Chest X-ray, PA view. Patient: 58 years old, sex M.
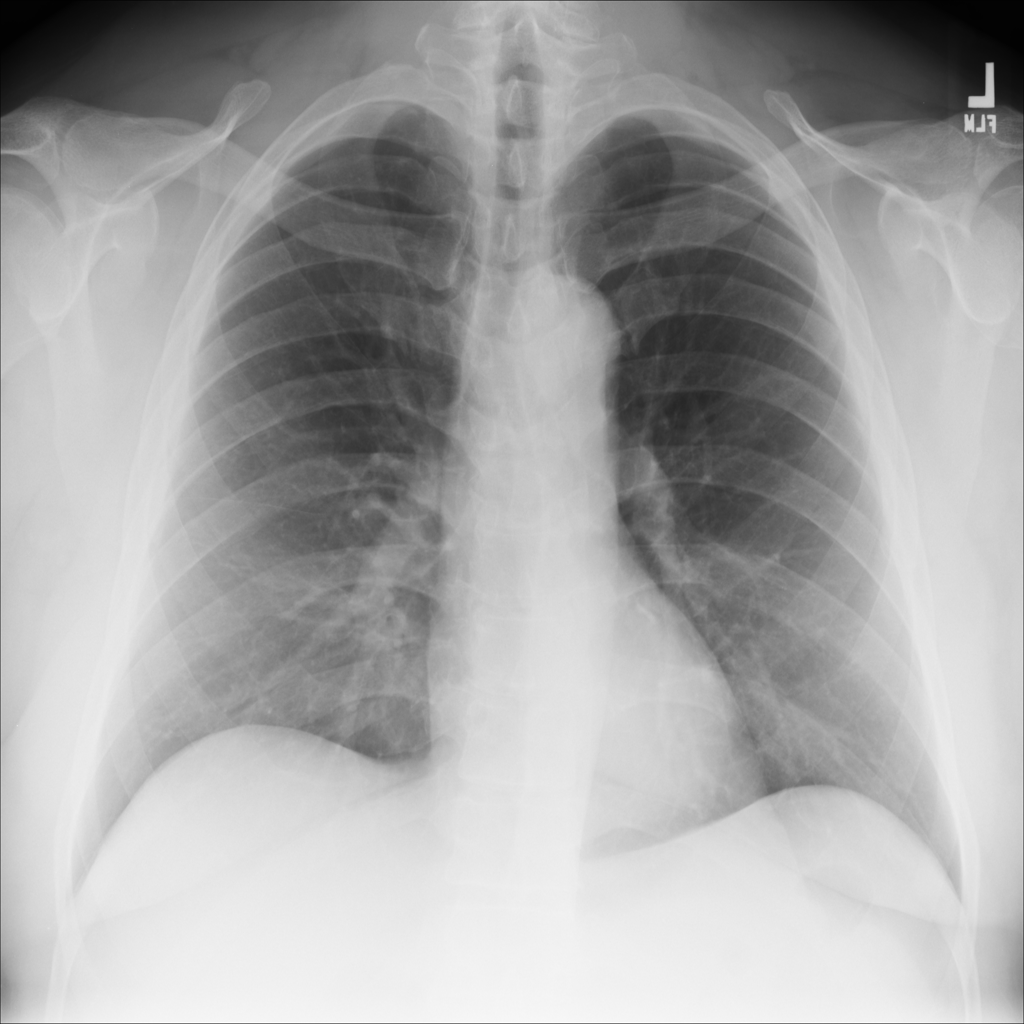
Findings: No Finding